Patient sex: M
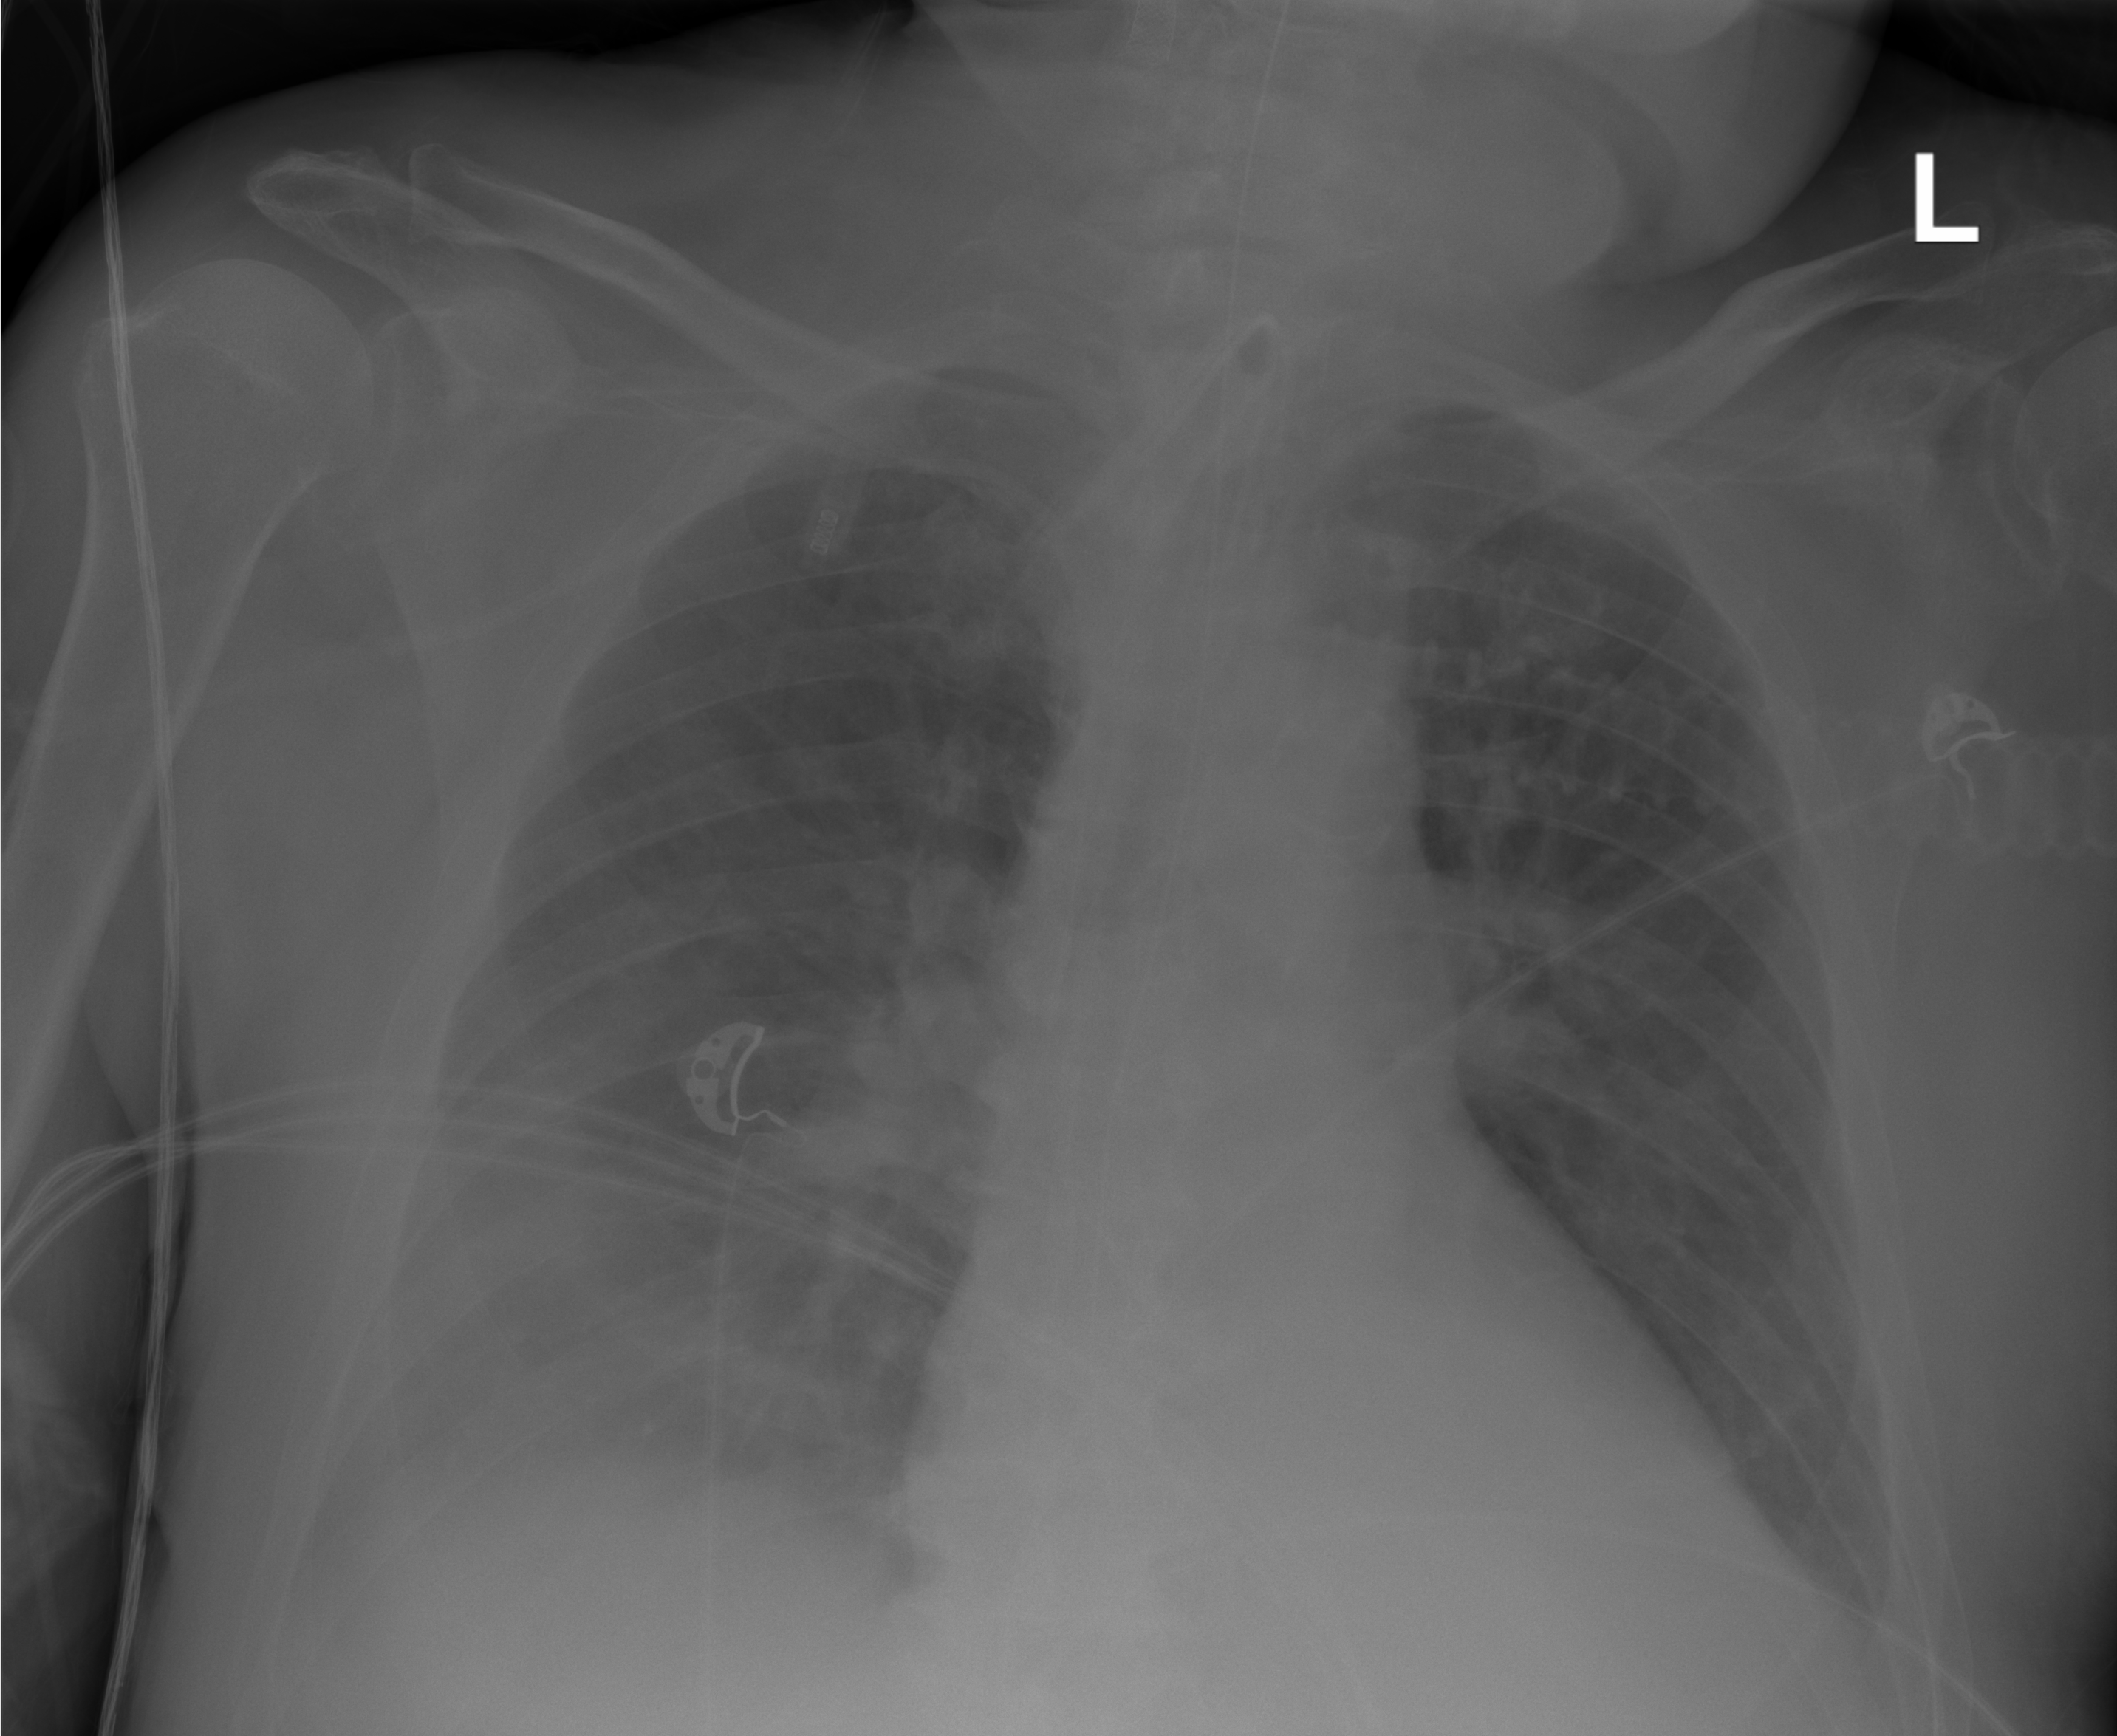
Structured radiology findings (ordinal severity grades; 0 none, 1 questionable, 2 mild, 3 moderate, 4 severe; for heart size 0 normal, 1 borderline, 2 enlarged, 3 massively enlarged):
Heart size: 0
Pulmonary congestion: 0
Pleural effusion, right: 2
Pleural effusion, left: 1
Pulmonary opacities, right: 0
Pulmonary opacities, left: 0
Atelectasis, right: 2
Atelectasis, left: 2